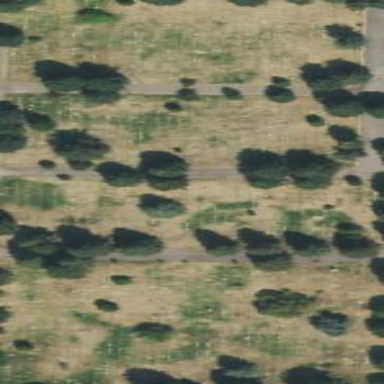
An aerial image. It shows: Sector within cemetery.